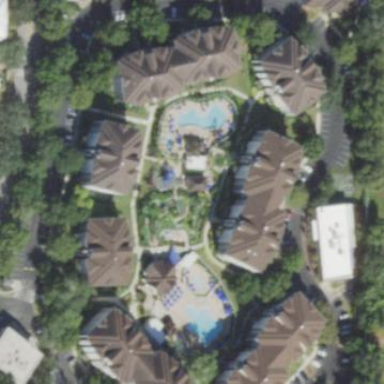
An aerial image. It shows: Hotel.